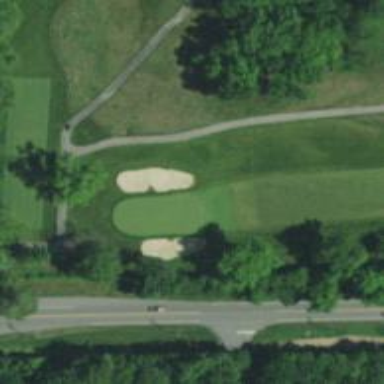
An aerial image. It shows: Golf hole.